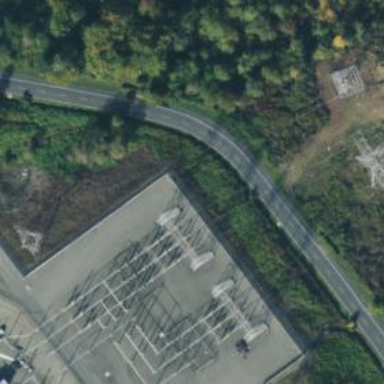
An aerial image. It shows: Outdoor switch for power.